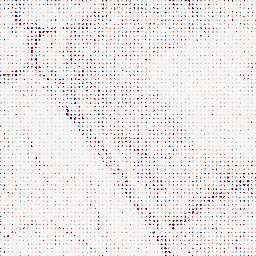
Category: wavelet
Decomposition family: wavelet_reverse_biorthogonal
Decomposition parameters: wavelet: rbio2.4
level: 1
Upsampling method: sinc_blackman
Upsampling parameters: scale: 8
kernel_size: 4
Upsampling scale: 8